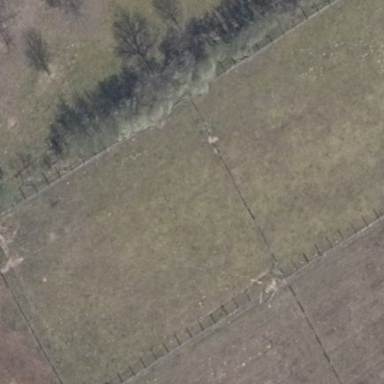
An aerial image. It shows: Pasture area used as meadow.